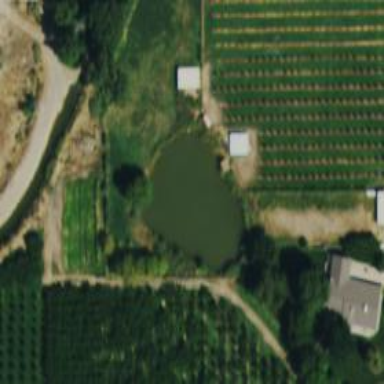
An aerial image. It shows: Serene pond surrounded by nature.